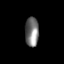
Tissue: lung
Cell type: Epithelial cells
Senescence score: 0.1546
Nuclear area (px): 391
Mean DAPI intensity: 120.852